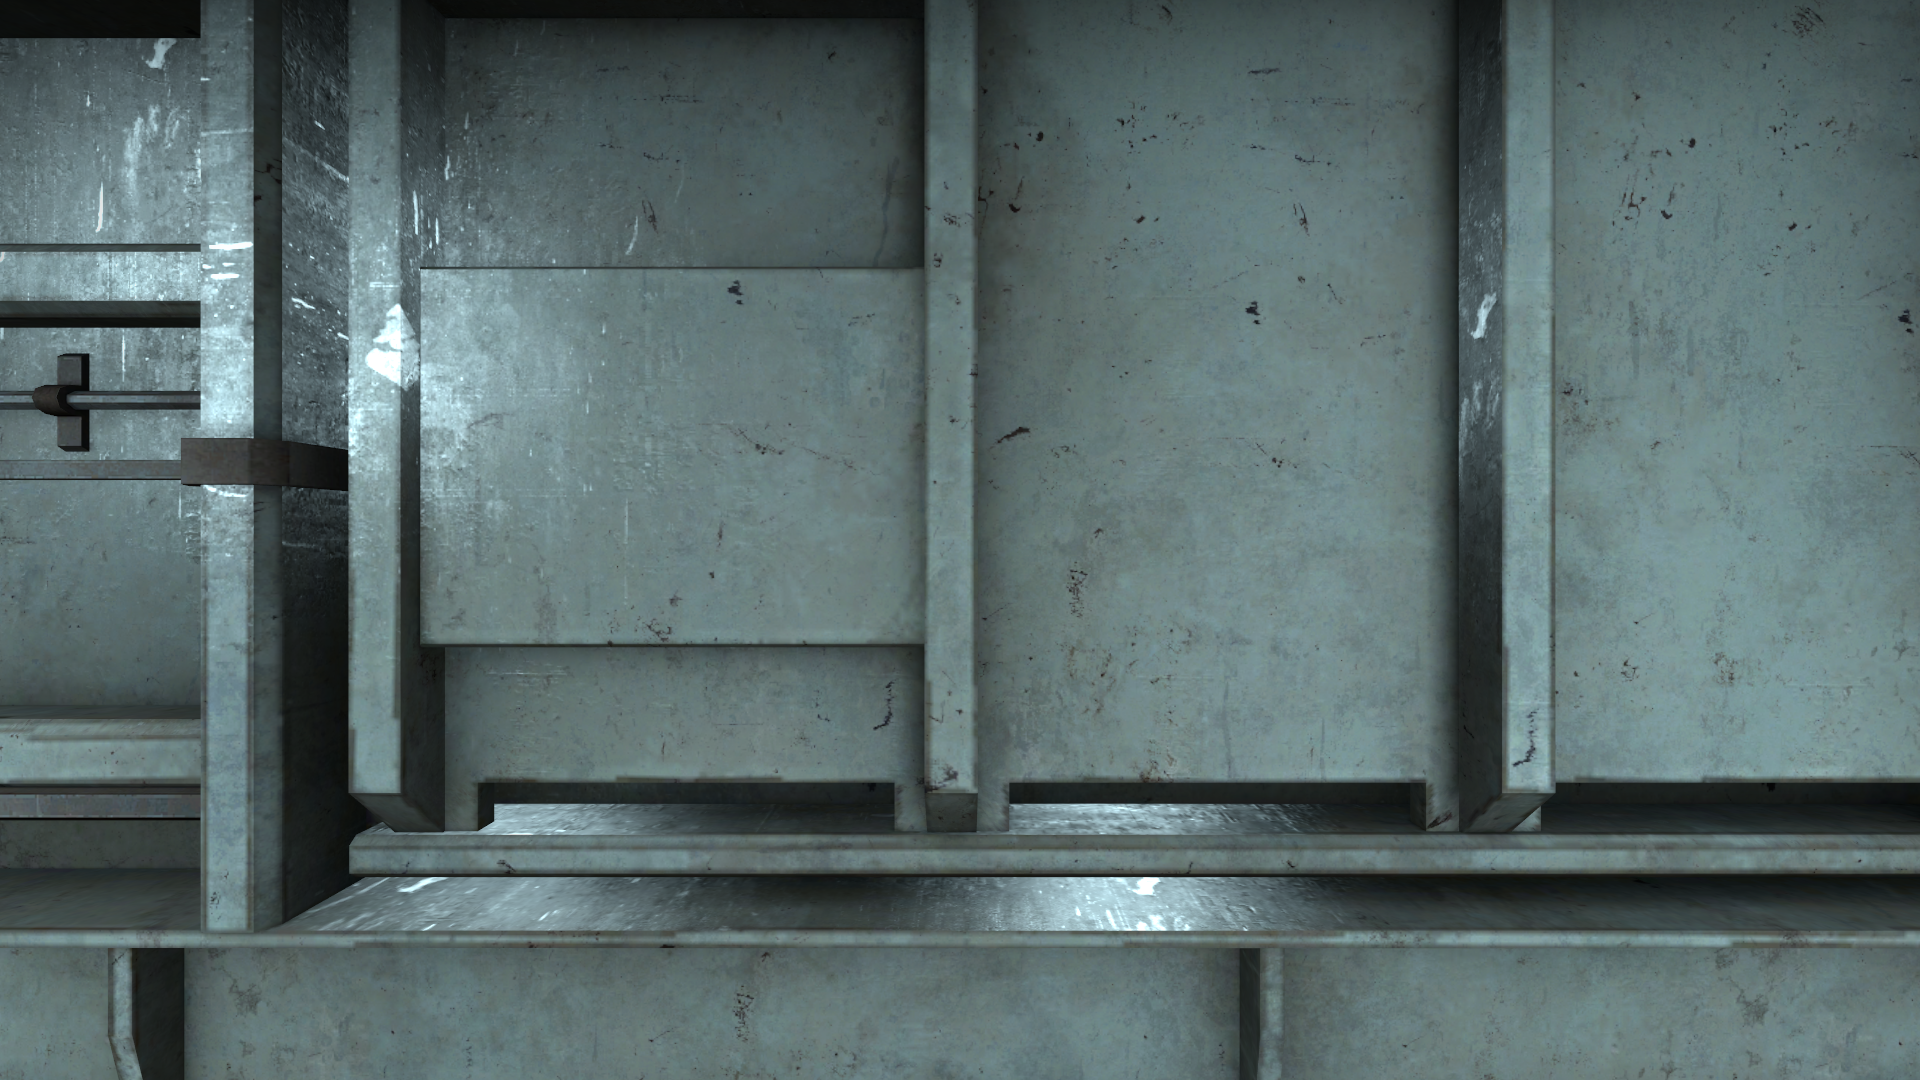
Map: de_train